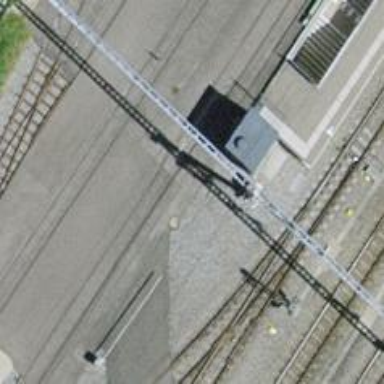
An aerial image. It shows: Narrow-gauge railway service yard with 1 track. The railway is electrified with contact line.